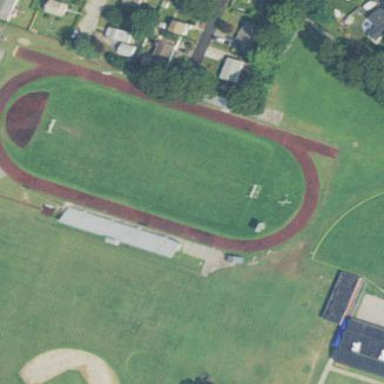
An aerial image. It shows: American football pitch.